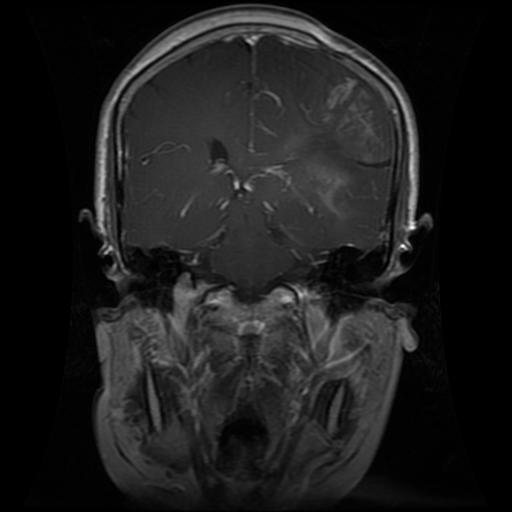
Label: glioma